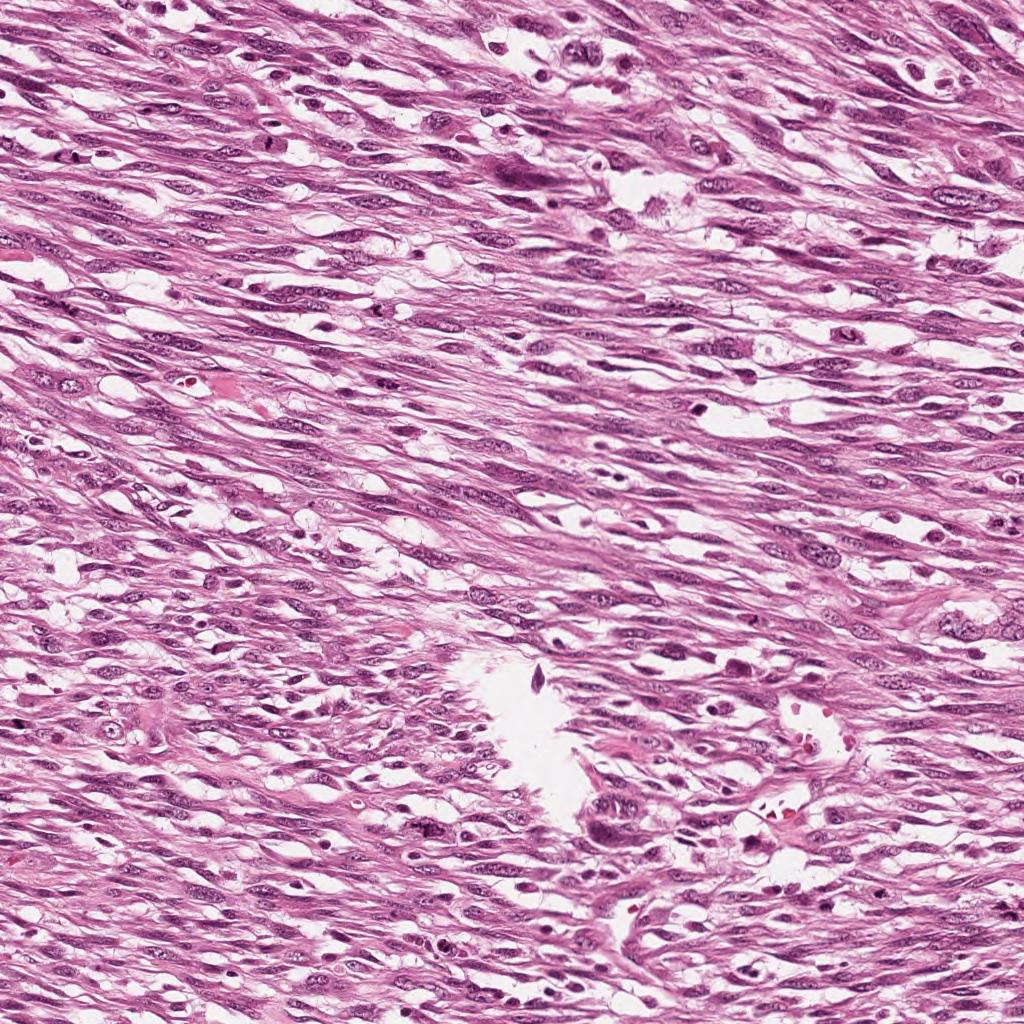
Label: Viable